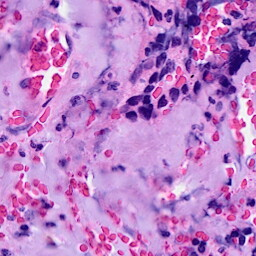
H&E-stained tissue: Breast